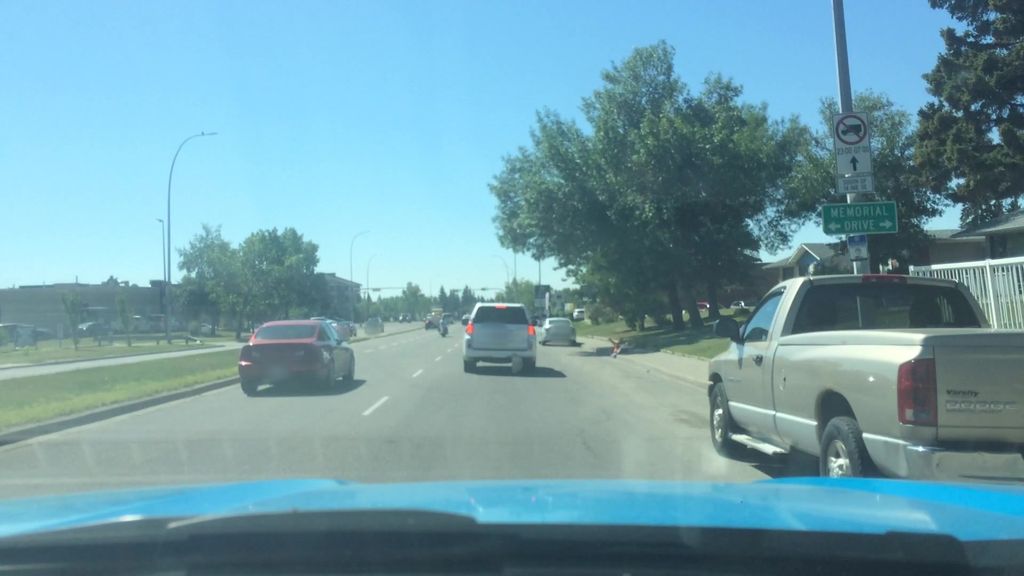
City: calgary